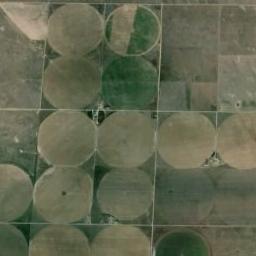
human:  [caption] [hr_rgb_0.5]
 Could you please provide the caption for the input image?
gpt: There are some circle farmland in the bare land .

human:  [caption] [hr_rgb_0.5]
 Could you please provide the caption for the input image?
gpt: Most round fields are not entirely green .

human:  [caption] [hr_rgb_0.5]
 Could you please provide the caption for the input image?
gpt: Dozens of neatly arranged circular farmland mixed with green and earthy yellow .

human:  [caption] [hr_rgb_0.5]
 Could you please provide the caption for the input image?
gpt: Several khaki circular farmlands are neatly arranged on the ground and some square farmlands beside .

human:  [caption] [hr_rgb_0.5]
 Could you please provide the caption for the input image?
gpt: There are many circular farmlands of the same size distributed neatly .